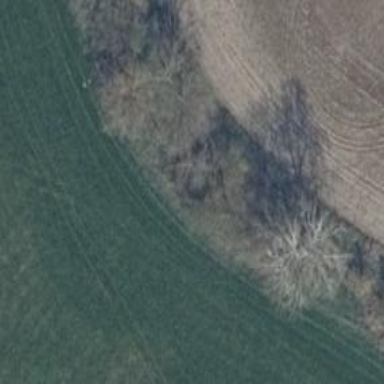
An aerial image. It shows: Row of trees in natural setting.